Field crop: maize
Growth stage: 1
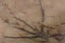
Species: lolium